Brain MRI, t2w sequence, axial 2D slice.
Patient: age 45, sex F, weight 95 kg, height 1.95 m
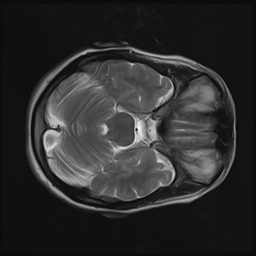